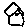
Label: house